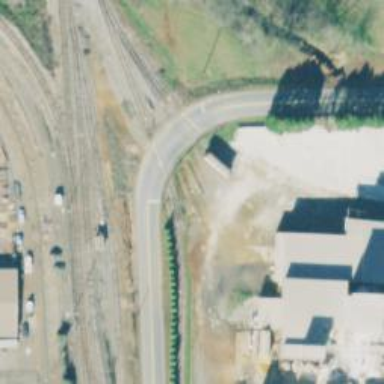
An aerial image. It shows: Rail spur service.